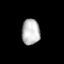
Tissue: lung
Cell type: Endothelial cells
Senescence score: 0.1896
Nuclear area (px): 457
Mean DAPI intensity: 187.287